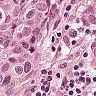
Metastatic tissue present: yes